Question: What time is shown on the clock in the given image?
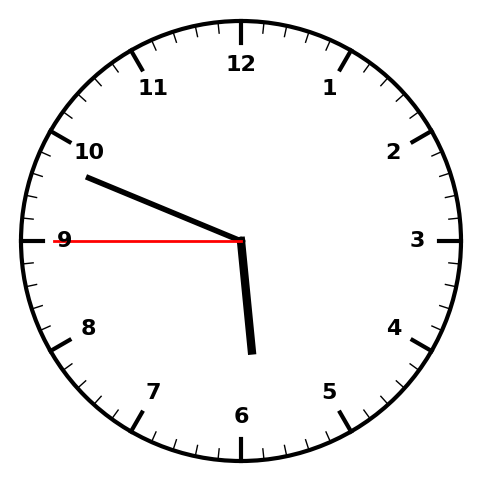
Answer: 05:48:45